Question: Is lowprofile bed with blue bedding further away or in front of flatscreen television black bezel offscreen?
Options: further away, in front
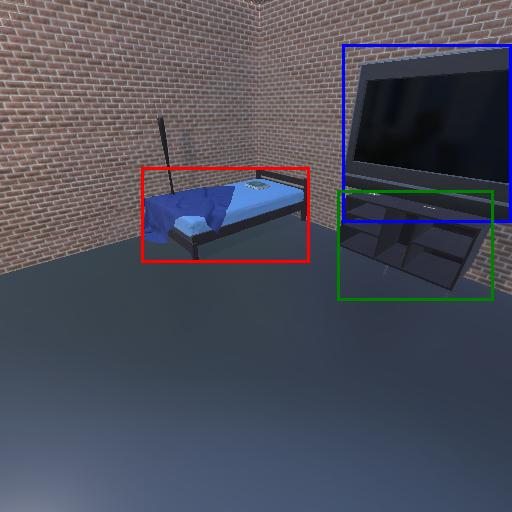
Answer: further away